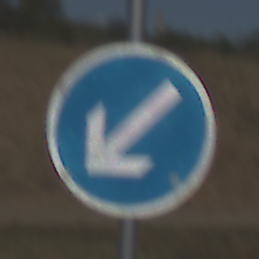
Verkehrszeichen: VorgeschriebeneVorbeifahrtLinks
Umgebung: Outdoor, RoadRail
Tageszeit: Midday
Wetter: Clear
Licht: Natural
Jahreszeit: Summer
Kontrast: HighContrast